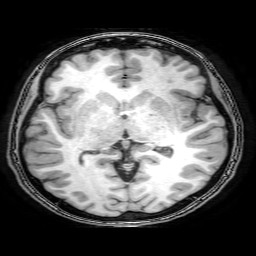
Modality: T1w
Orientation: coronal
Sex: female
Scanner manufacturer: philips
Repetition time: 0.008055 s
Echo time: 0.00368 s